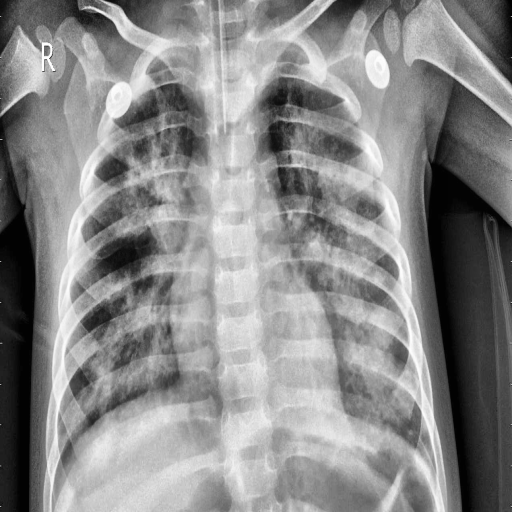
Finding: PNEUMONIA